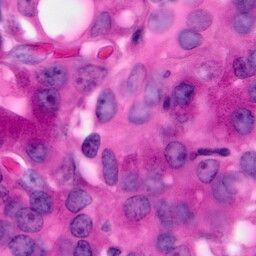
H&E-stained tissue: Pancreatic